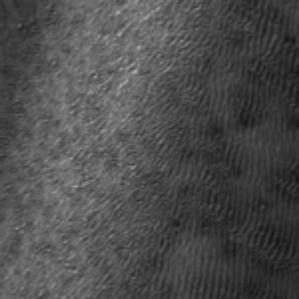
Label: frost